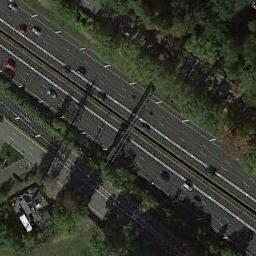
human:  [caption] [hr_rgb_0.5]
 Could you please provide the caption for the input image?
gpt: There was only one car on the motorway .

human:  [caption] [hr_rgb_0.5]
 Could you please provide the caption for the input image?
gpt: A straight freeway and a small road go through the forest with many dark green trees .

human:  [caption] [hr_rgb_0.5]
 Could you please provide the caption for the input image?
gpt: The freeway goes through the forest and a house .

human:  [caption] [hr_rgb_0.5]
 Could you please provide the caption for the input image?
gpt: There are large green forests around the freeway, There are many cars on the freeway, And there are several buildings in the forest .

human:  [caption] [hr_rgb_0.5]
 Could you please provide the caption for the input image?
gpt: There are green belts along the freeway .